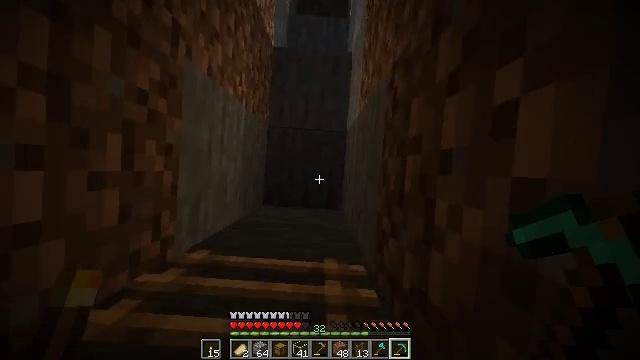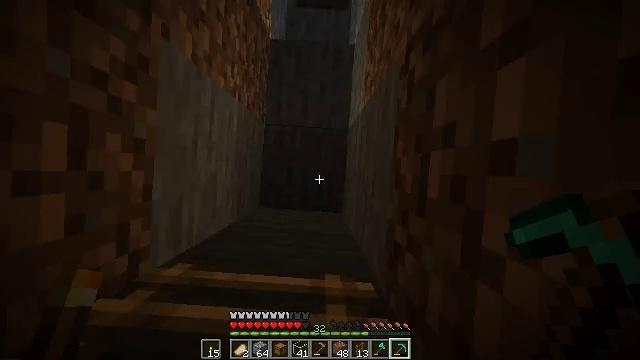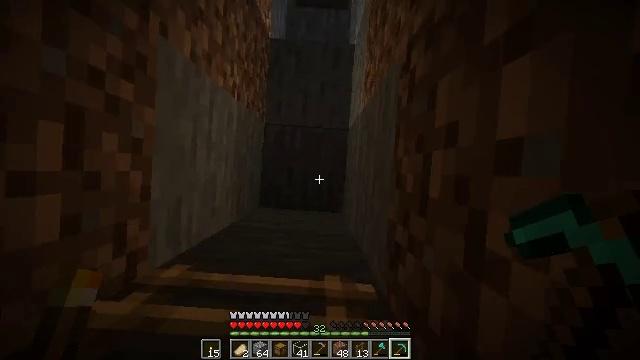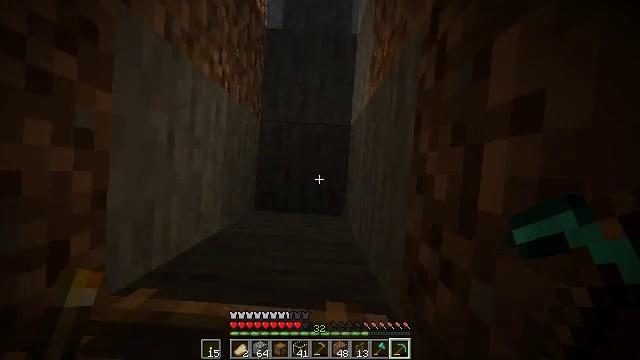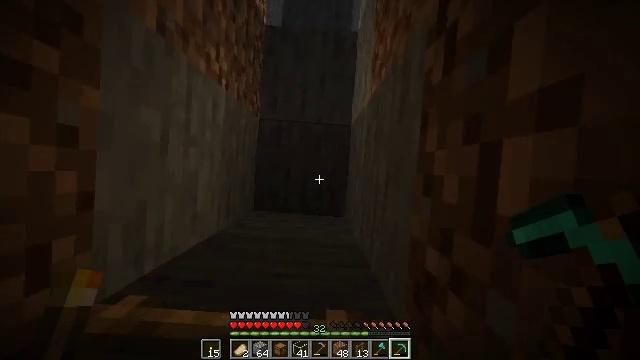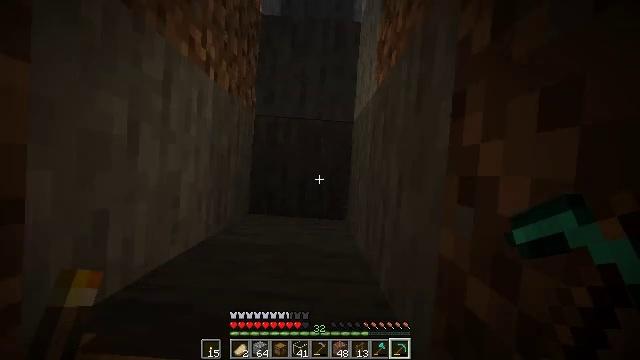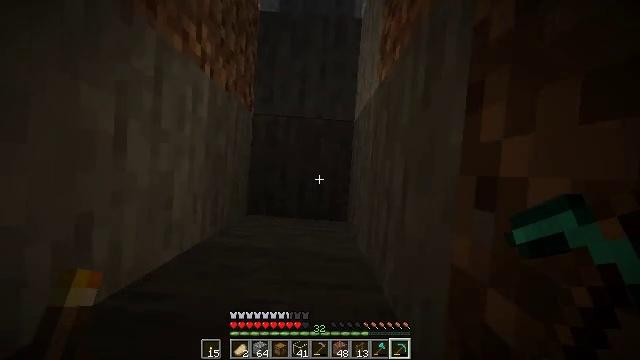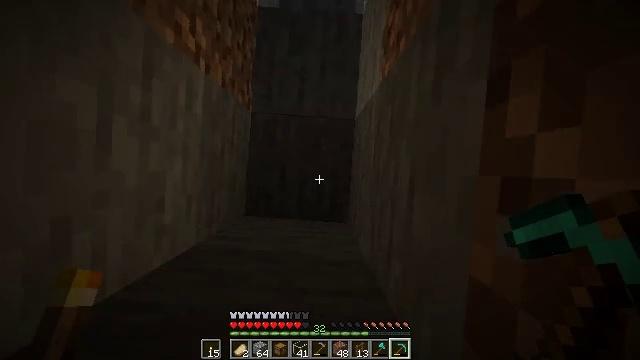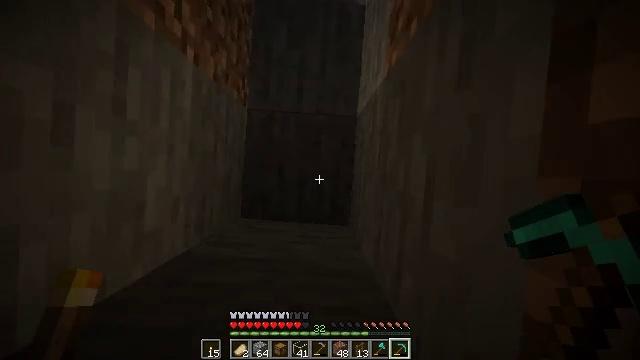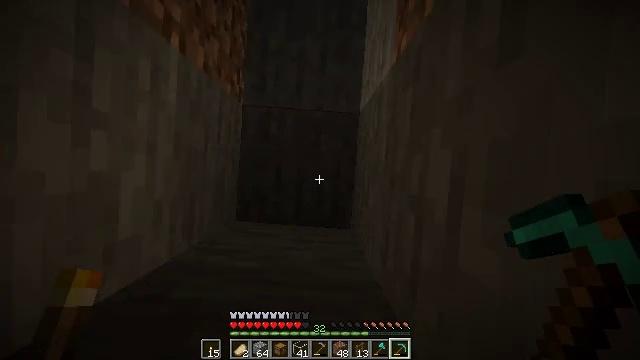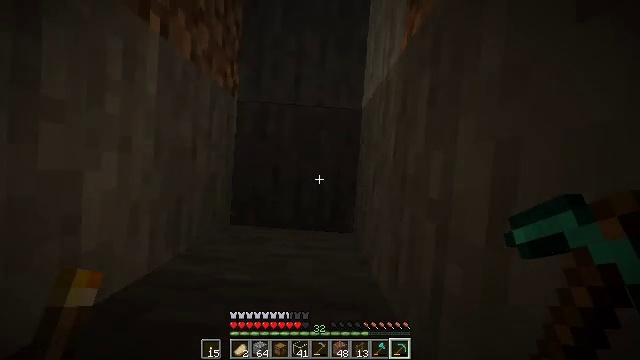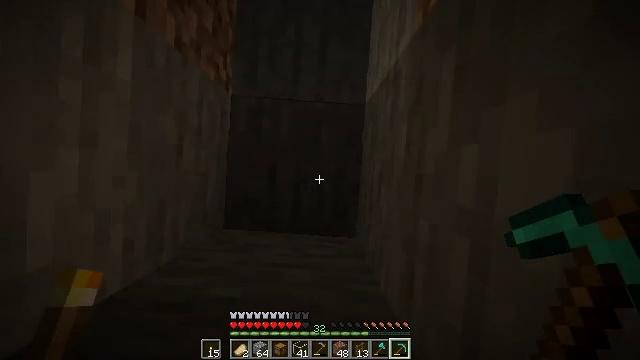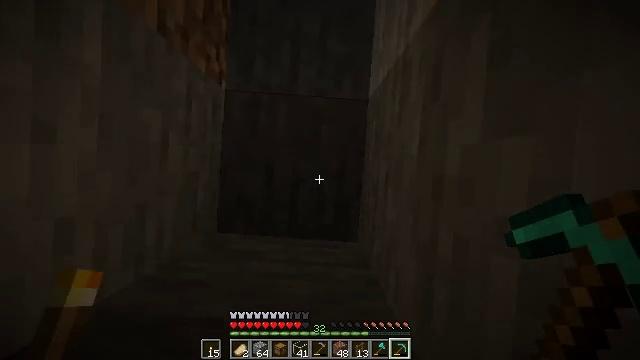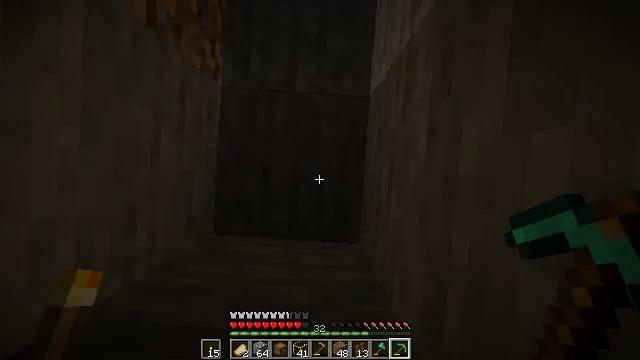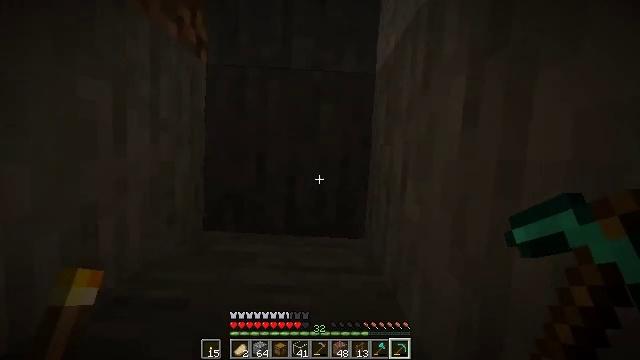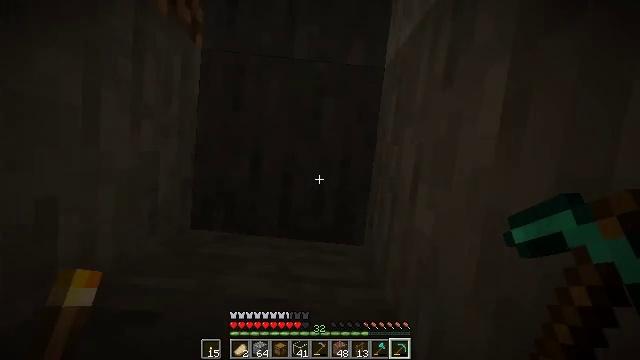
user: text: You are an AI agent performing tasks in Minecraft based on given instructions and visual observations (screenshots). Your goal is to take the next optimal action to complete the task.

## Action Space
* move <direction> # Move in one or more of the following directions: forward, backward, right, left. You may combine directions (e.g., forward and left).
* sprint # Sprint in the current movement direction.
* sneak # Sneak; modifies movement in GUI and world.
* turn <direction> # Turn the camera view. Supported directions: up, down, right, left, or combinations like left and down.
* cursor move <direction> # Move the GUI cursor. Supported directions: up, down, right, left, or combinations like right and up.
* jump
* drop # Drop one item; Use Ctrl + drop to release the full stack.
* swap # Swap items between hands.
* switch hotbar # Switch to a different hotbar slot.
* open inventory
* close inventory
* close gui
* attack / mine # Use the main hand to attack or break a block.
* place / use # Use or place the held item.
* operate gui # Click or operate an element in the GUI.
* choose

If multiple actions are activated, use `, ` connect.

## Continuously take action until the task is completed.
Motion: motion action
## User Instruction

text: craft item air
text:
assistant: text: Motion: move forward
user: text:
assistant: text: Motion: move forward
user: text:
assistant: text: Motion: move forward
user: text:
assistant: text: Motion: move forward
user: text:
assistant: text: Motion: move forward
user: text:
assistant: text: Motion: move forward
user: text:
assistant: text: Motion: move forward
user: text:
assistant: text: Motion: move forward
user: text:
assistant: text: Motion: move forward
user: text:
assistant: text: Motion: move forward
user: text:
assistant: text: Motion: move forward
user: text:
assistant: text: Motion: move forward
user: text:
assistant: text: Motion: move forward
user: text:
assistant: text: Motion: move forward, turn down
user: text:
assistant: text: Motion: move forward, turn right
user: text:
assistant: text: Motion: move forward
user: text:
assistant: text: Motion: move forward
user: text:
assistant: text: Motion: move forward
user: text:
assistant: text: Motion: move forward
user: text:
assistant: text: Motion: move forward
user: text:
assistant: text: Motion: move forward, turn right and down
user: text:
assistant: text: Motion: move forward, turn right and down
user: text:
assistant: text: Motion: move forward, turn right and down
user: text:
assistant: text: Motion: move forward, turn right and down
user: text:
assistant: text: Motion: move forward, turn right and down
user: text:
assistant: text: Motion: move forward, turn right and down
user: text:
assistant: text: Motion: move forward, turn left and down
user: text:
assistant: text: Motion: move forward, turn right and down
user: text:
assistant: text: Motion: move forward, turn right and down
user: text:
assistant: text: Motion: move forward, turn down